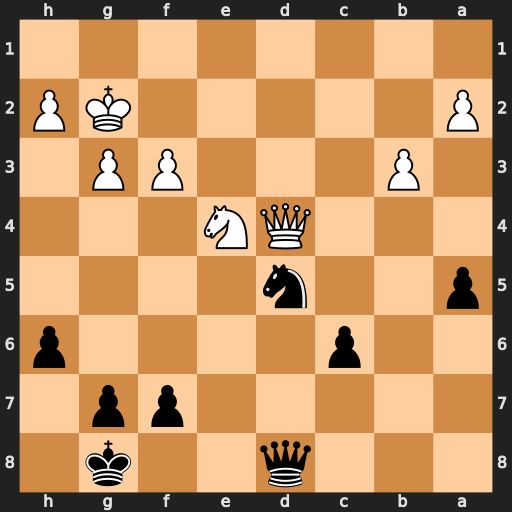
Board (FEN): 3q2k1/5pp1/2p4p/p2n4/3QN3/1P3PP1/P5KP/8
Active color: b
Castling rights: -
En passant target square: -
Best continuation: Nf4+ gxf4 Qxd4